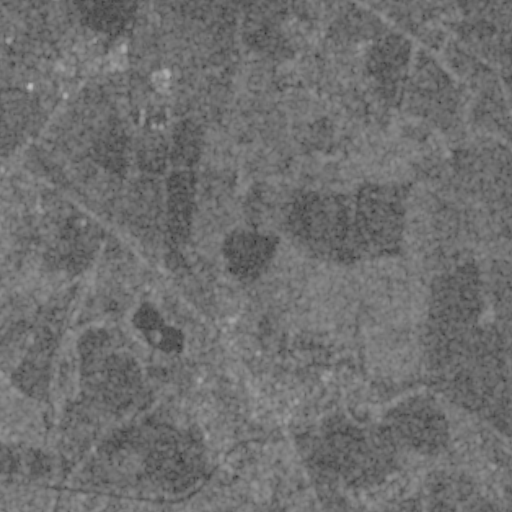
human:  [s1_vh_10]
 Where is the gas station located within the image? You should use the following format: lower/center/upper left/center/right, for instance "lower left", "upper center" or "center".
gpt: The gas station is located in the upper center of the image.
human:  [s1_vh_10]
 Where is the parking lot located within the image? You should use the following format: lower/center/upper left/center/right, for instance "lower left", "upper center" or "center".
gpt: The parking lot is located in the upper left of the image.
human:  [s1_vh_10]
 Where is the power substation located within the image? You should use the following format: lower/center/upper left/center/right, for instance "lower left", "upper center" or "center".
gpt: The power substation is located in the upper left of the image.
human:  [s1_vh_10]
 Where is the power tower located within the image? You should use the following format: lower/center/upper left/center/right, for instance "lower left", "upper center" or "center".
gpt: The power tower is located in the lower center of the image.
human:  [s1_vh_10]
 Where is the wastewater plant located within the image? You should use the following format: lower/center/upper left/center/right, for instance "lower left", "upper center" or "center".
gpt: The wastewater plant is located in the lower center of the image.
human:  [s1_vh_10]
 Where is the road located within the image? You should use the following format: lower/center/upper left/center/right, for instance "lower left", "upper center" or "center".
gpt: There is no road in the image.

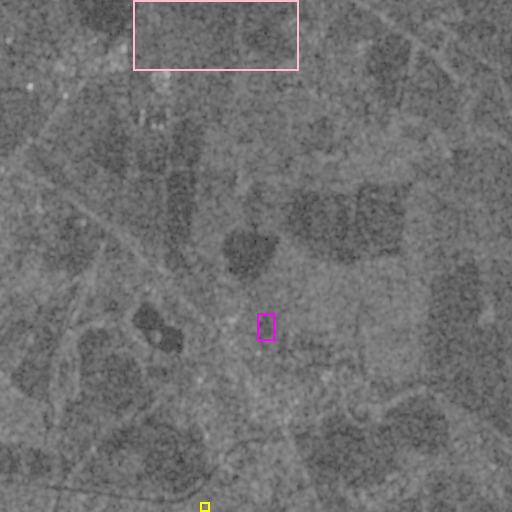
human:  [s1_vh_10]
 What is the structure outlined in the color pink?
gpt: The structure outlined in pink is a crop field.
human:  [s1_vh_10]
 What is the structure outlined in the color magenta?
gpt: The structure outlined in magenta is a park.
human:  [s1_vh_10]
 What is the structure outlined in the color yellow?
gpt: The structure outlined in yellow is a wastewater plant.
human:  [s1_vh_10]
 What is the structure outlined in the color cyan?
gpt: There is no cyan outline.